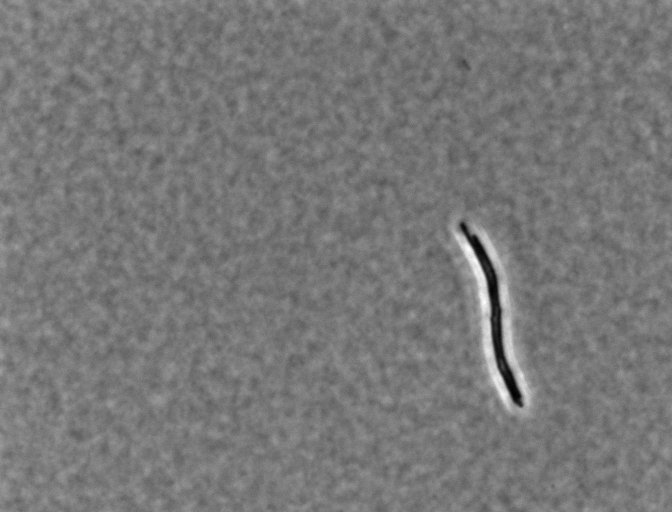
Bacillus subtilis